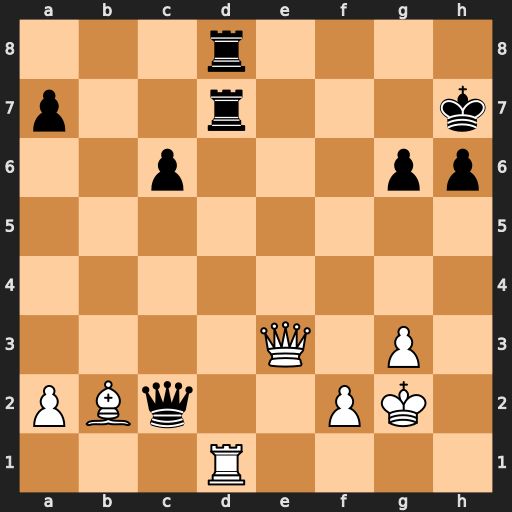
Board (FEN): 3r4/p2r3k/2p3pp/8/8/4Q1P1/PBq2PK1/3R4
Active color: w
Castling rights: -
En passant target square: -
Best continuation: Rxd7+ Rxd7 Qe5 Qxb2 Qxb2